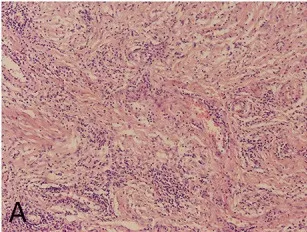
Pathological findings. Hematoxylin and eosin (magnification, x100) (A) showing lymphoplasmacytes infiltrated the tumor stroma, overshadowing the meningioma component.
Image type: pathology (h&e)